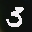
Label: 3